A scalogram (wavelet time-scale view) of one vibration snapshot from a rotating machine is shown. What is the most likely rotor condition (normal, misalignment, unbalance, looseness)?
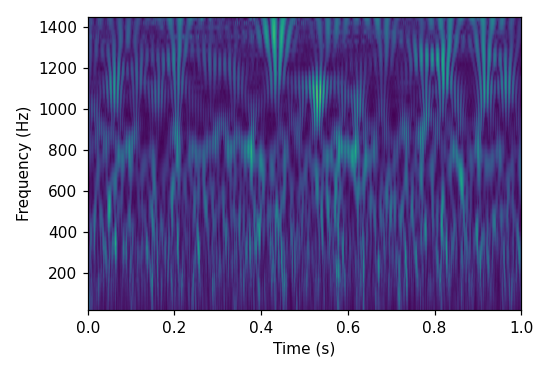
Answer: looseness